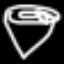
Label: diamond